Field crop: maize
Growth stage: 2
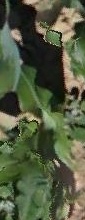
Species: maize